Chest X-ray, AP view. Patient: 60 years old, sex M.
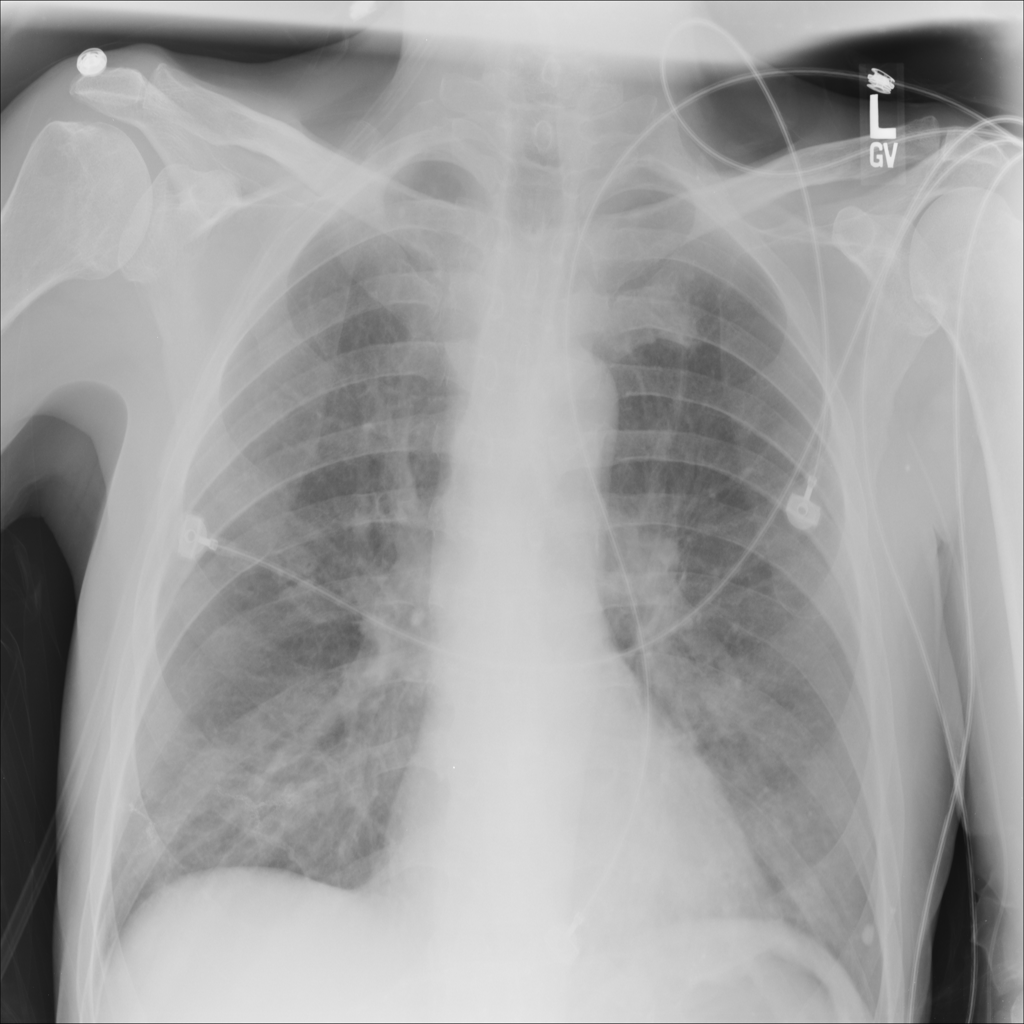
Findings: Nodule